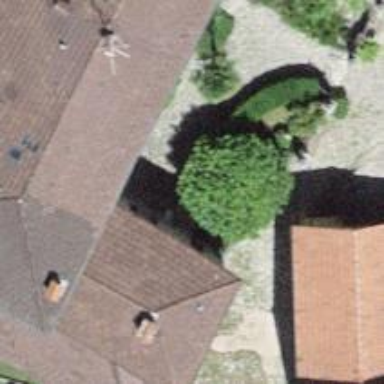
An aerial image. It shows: Cobblestone path.